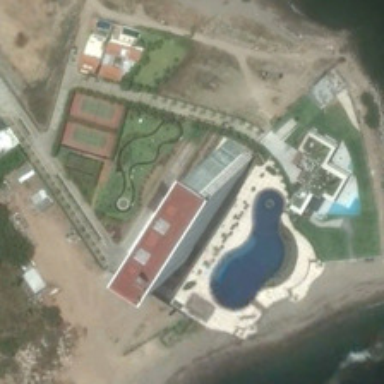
A large building with a swimming pool and green plants is near an ocean .